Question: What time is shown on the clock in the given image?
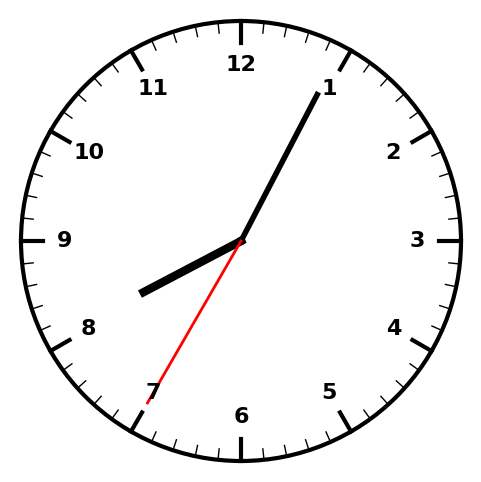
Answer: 08:04:35